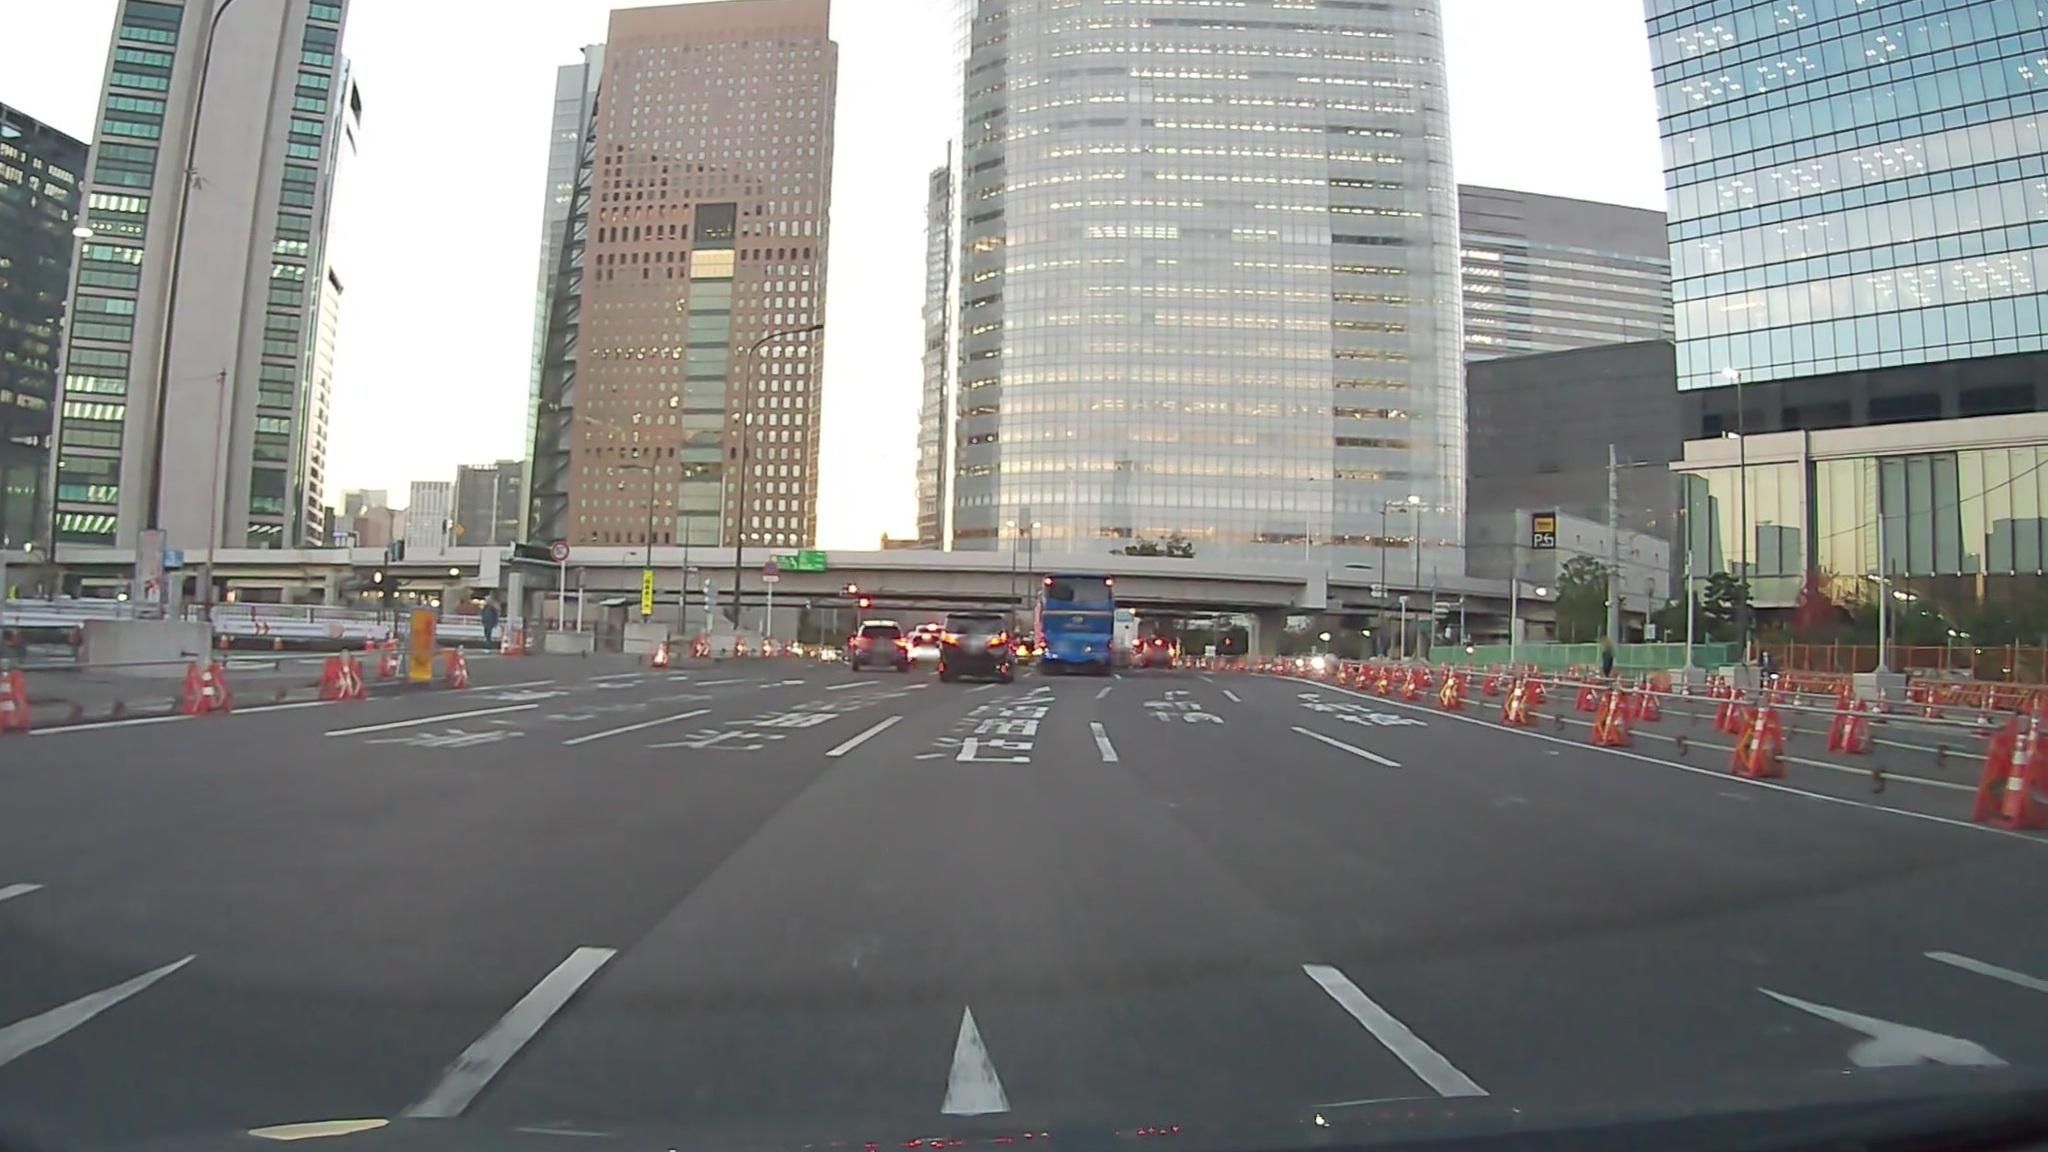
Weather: clear
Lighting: day
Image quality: good
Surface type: driving surface
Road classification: secondary
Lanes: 2
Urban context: urban centre
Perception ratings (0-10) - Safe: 7.14, Lively: 5.36, Beautiful: 4.65, Boring: 3.51, Depressing: 2.57, Wealthy: 6.62